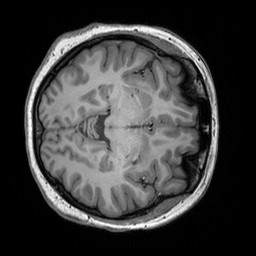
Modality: T1w
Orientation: axial
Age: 22
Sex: female
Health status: healthy
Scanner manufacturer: siemens
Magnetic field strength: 3 T
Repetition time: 2.3 s
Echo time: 0.00303 s